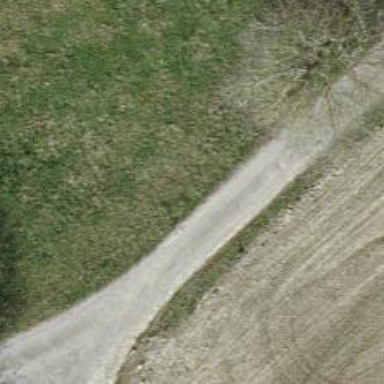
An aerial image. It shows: Service road with high-quality grade 1 track surface.